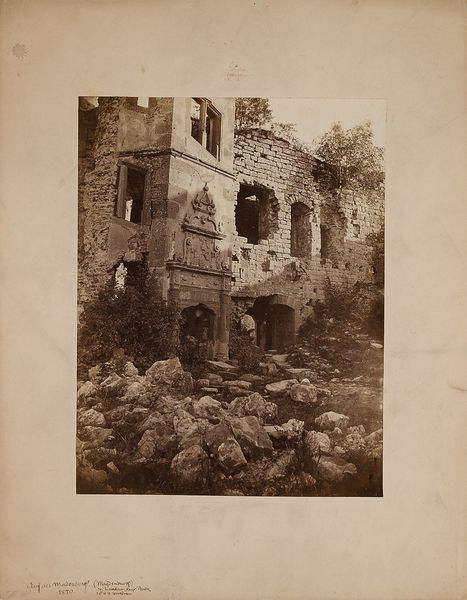
Titel: Burgruine Madenburg
Künstler: Georg Maria Eckert
Standort: Hamburg
Institution: Museum für Kunst und Gewerbe Hamburg
Schlagwörter: haus, schloss, architektur, foto, fotografie, photographie, ruine, burg, photo, architekturfotografie, albumin, lichtbild, architekturphotographie, bildwerke, angewandte und bildende kunst, hessische systematik, schwarzweißpositivverfahren, silbersalzverfahren, schwarzweißfotografie, albuminpapier